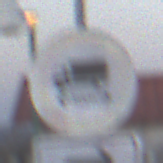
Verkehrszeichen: TatsaechlicheLaenge
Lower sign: RichtungsangabeDurchPfeile5
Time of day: SunriseSunset
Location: Outdoor (Suburban)
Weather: Clear
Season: NotSpecified
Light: Natural